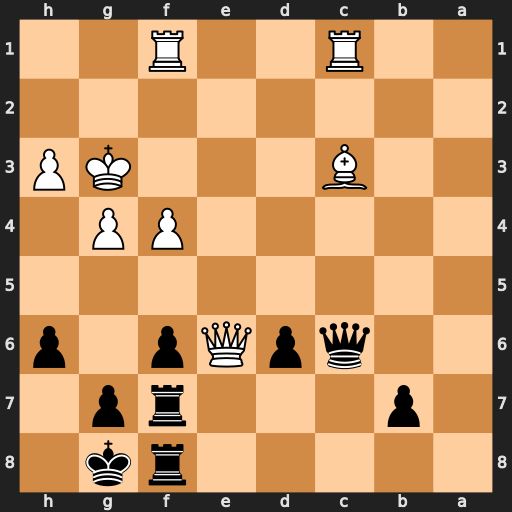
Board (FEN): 5rk1/1p3rp1/2qpQp1p/8/5PP1/2B3KP/8/2R2R2
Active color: b
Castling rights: -
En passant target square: -
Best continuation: Re8 Qa2 Re3+ Kh2 Rxc3 Rxc3 Qxc3